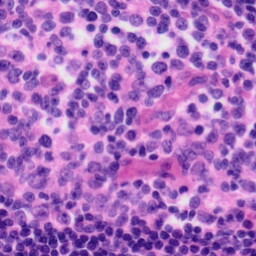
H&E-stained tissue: Tonsil